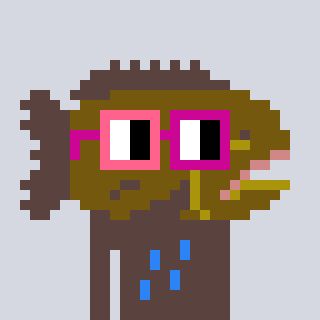
a pixel art character with square pink and red glasses, a grouper-shaped head and a darkbrown-colored body on a cool background